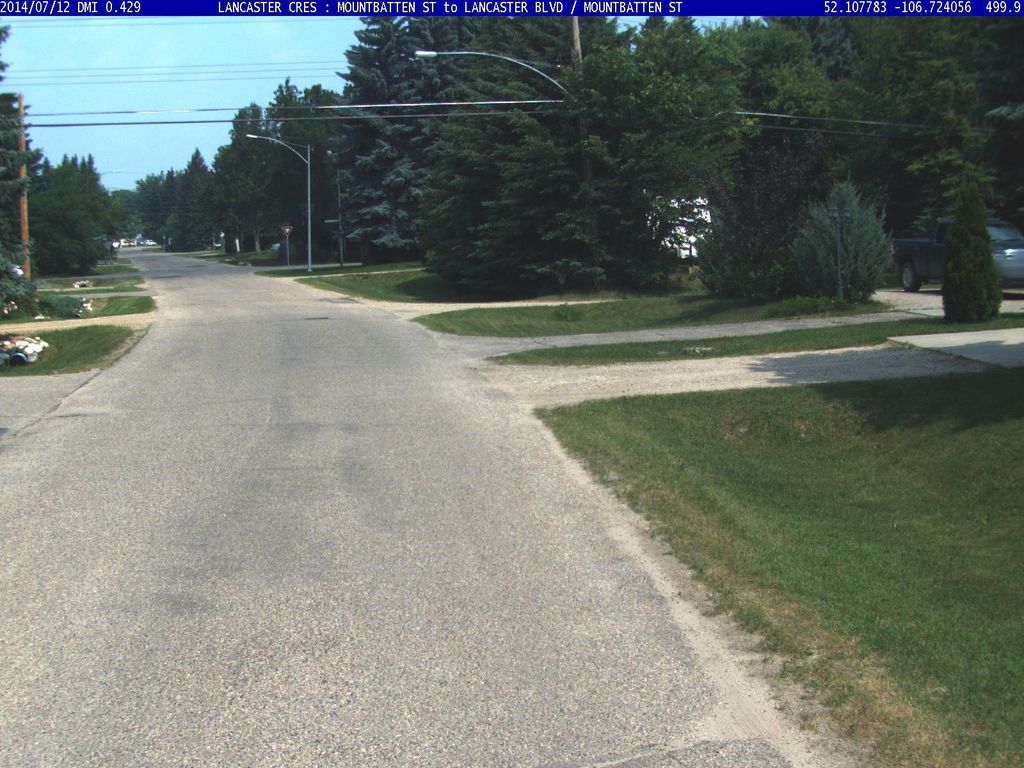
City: saskatoon